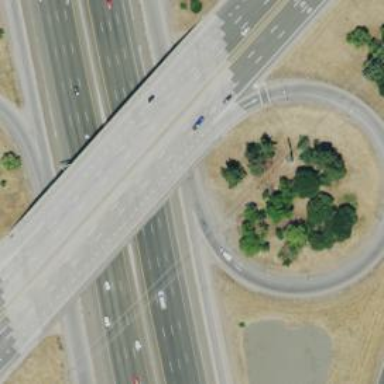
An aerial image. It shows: Bridge over trunk highway with expressway.